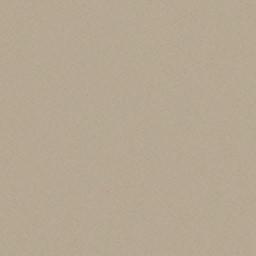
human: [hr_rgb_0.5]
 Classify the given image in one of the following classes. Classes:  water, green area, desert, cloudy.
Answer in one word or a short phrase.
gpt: desert